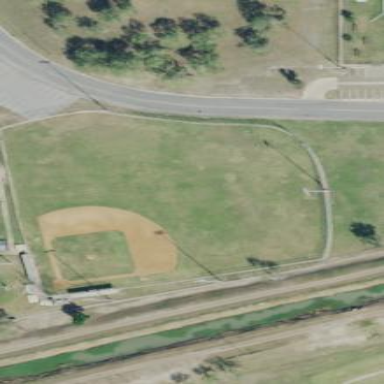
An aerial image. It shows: Baseball pitch for leisure land.